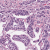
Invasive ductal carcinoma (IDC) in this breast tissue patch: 1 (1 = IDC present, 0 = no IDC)